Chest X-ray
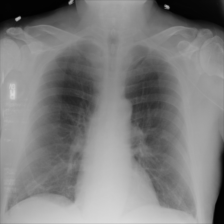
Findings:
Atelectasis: negative
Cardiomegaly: negative
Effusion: negative
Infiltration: negative
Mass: negative
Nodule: negative
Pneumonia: negative
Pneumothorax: negative
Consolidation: negative
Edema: negative
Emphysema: negative
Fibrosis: negative
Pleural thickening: negative
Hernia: negative